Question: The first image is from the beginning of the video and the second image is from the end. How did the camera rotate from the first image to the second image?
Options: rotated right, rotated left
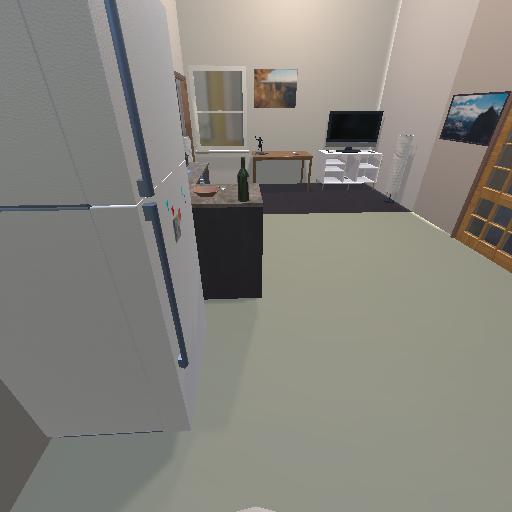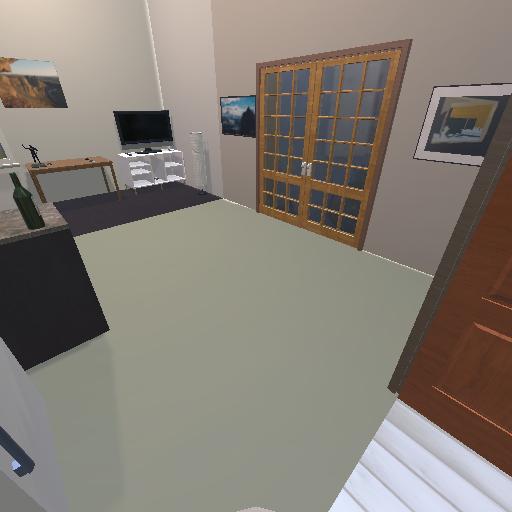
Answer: rotated right